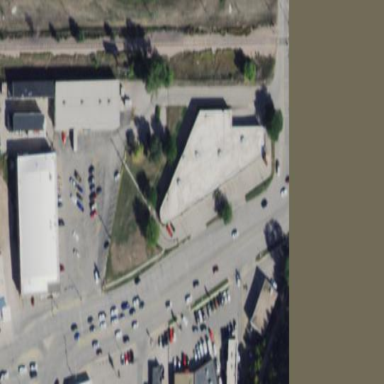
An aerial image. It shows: Retail building that houses furniture shop.